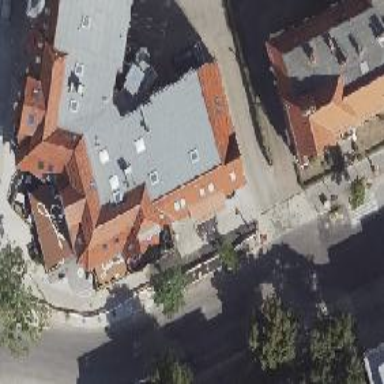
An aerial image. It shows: Residential building with mansard roof.